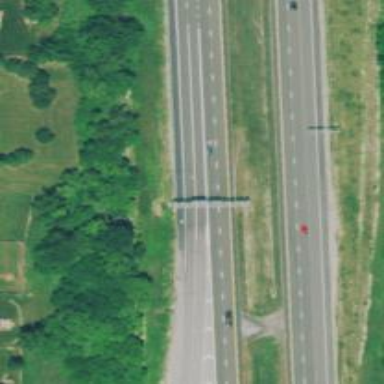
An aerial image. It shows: Motorway junction.